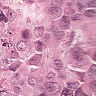
Metastatic tissue present: yes